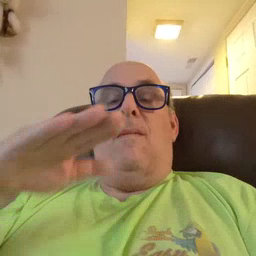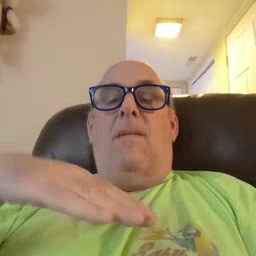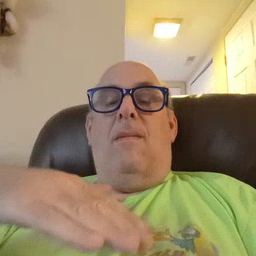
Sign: on